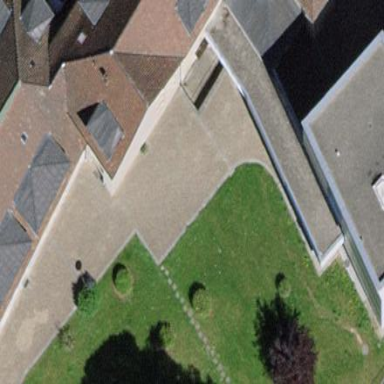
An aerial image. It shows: School building.